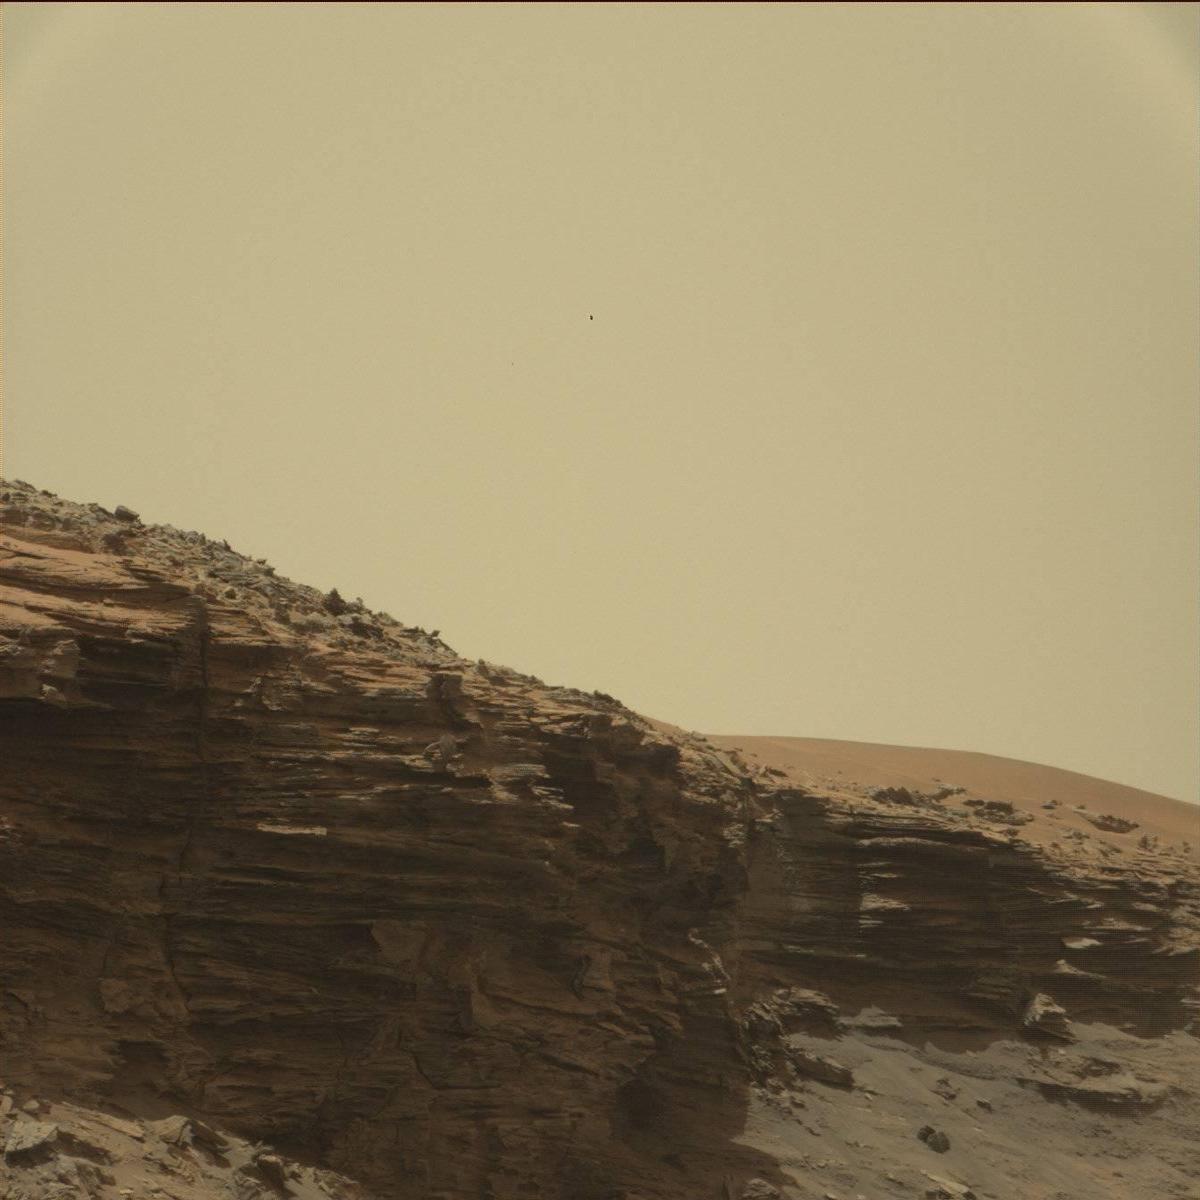
Terrain classes present: Bedrock, Sand / Soil, Sky